Interaction volume radius: 10 \u00c5
Interaction volume height: 20 \u00c5
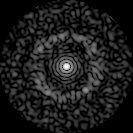
Disorder parameter: 0.8509